Interaction volume radius: 5 \u00c5
Interaction volume height: 35 \u00c5
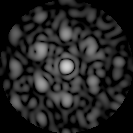
Disorder parameter: 0.5421